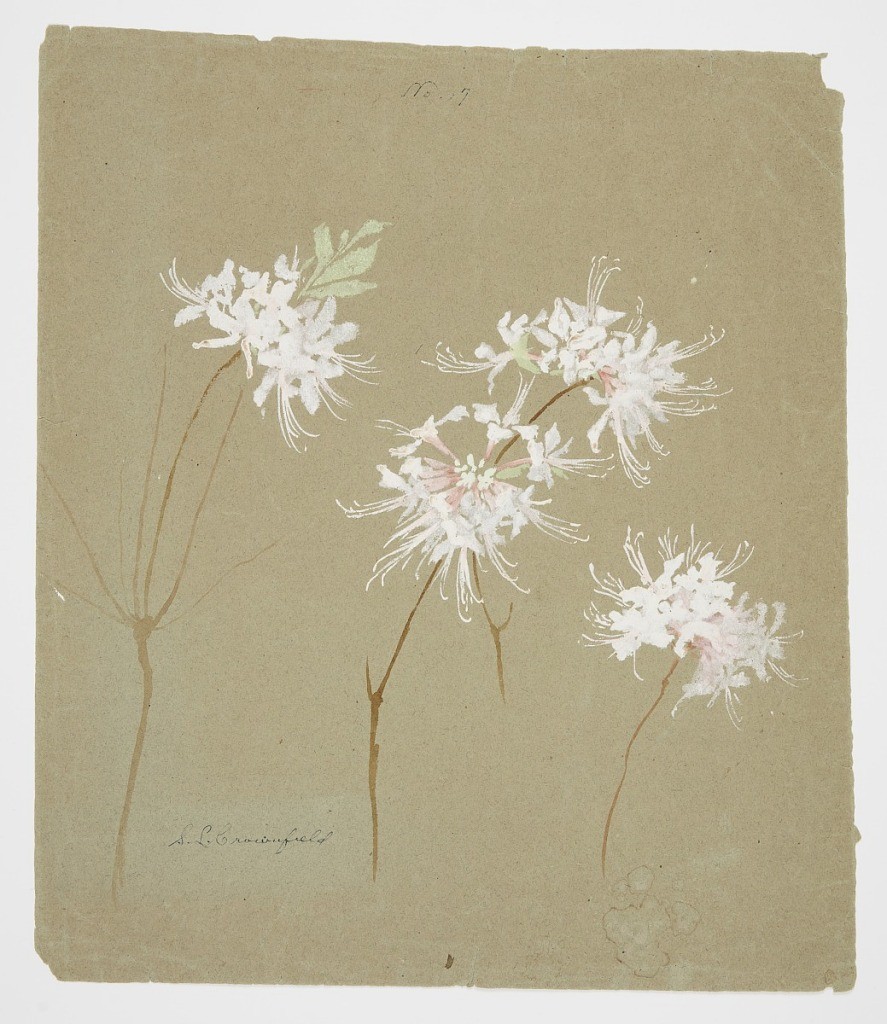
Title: Study of Wild Azalea
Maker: Sophia L. Crownfield, American, 1862–1929
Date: early 20th century
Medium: Brush and watercolor on gray paper
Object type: Drawing
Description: Vertical sheet depicting white and pink wild azalea blossoms with green foliage on recto.  On verso, sprays of dogwood.